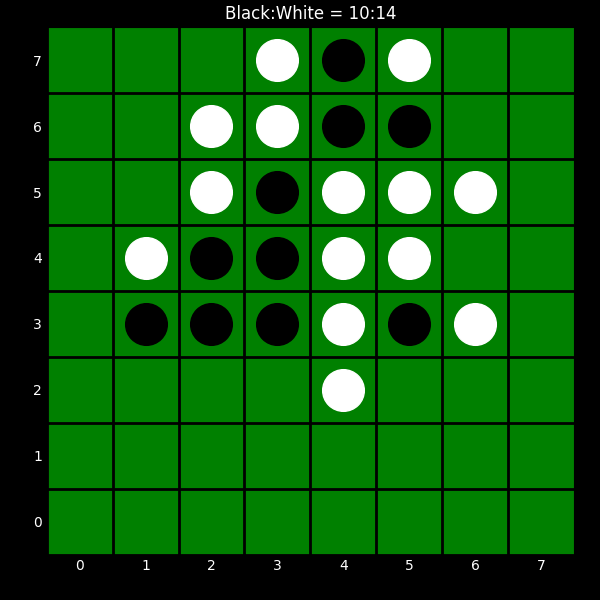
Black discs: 10
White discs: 14